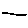
Label: line